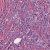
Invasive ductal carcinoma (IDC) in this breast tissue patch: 1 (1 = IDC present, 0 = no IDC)